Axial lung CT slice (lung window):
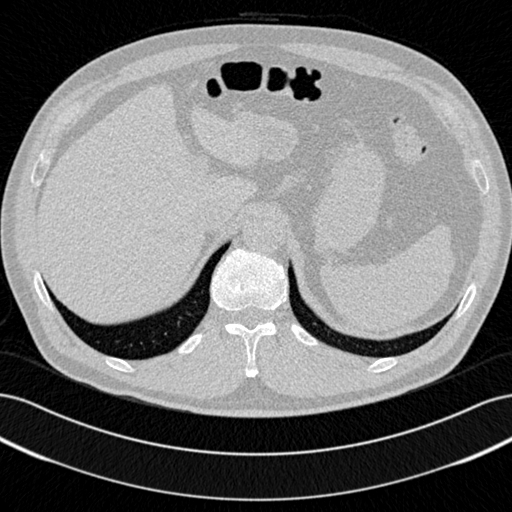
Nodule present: no